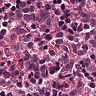
Metastatic tissue present: yes